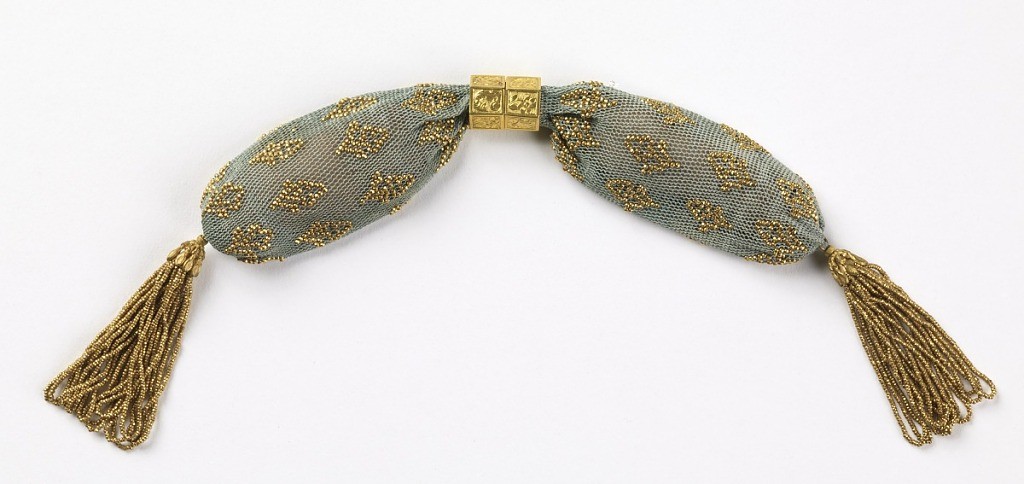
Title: Miser's purse
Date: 1800–1820
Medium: silk, metallic beads Technique: beaded netting
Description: Netted silk of cerulean blue color, ornamented with gold beads in diamond pattern. Side opening controlled by two etched hexagonal gold rings; gold bead tassels at each end.